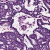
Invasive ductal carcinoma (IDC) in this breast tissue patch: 0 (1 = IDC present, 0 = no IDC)